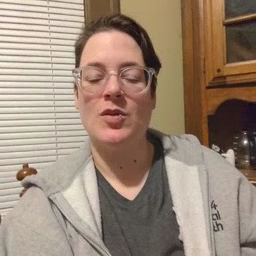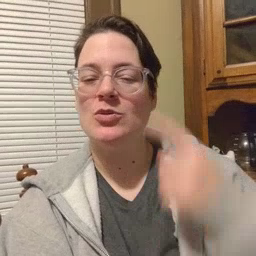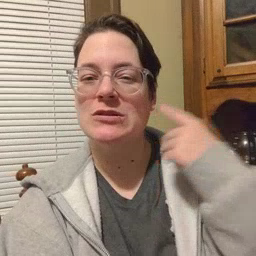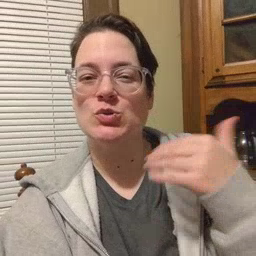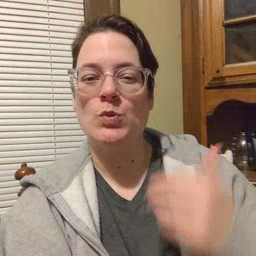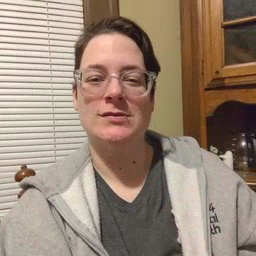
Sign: noisy